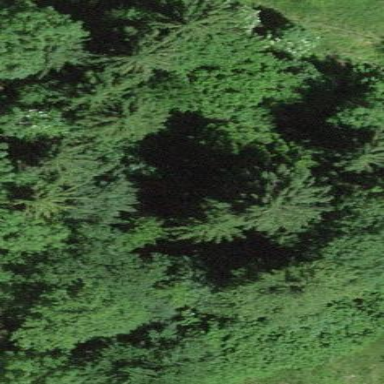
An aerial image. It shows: Forest area.